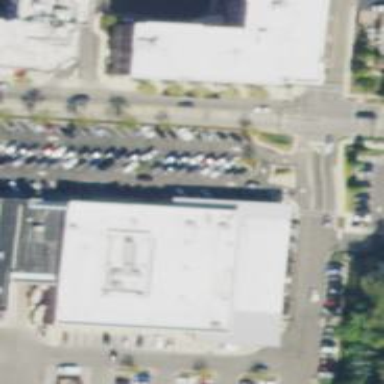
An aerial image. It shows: Supermarket.